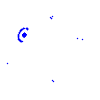
Particle: kaon